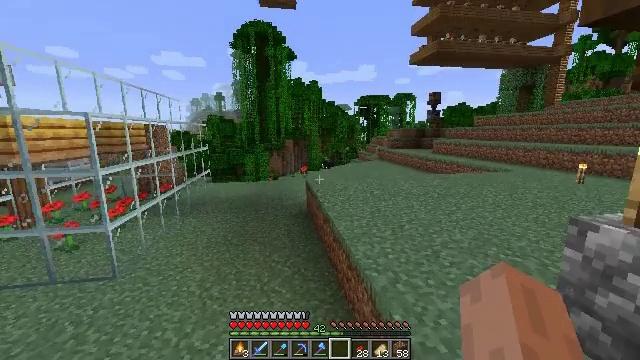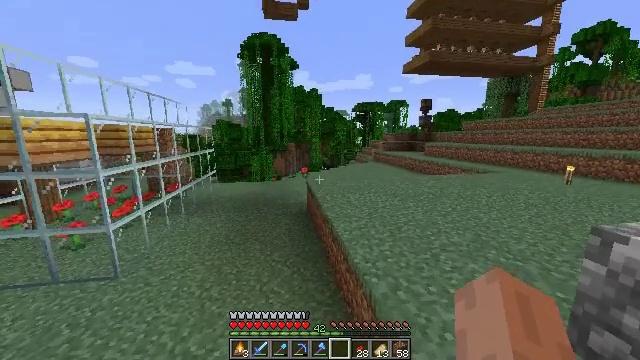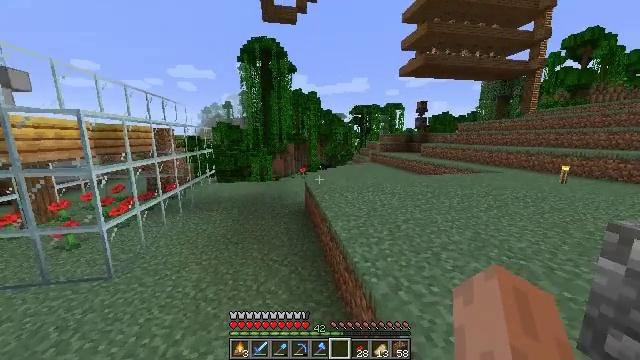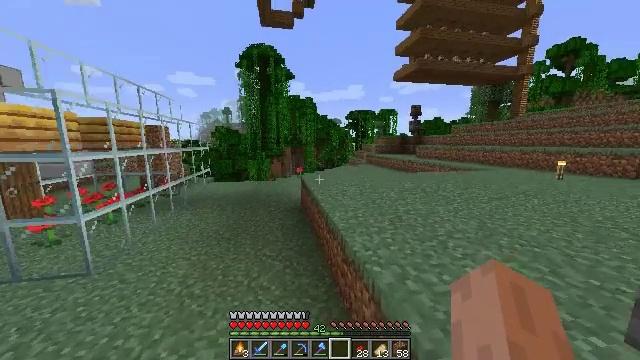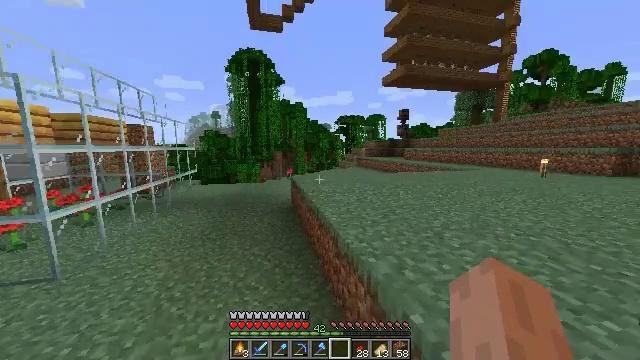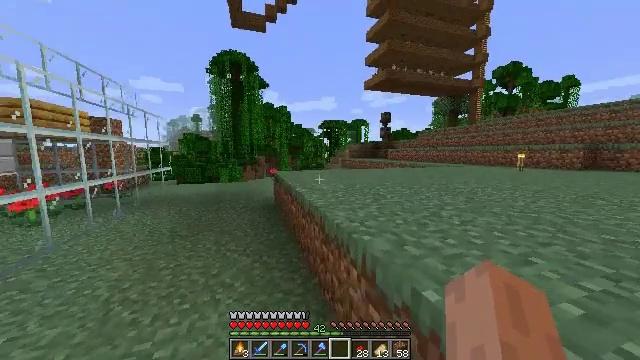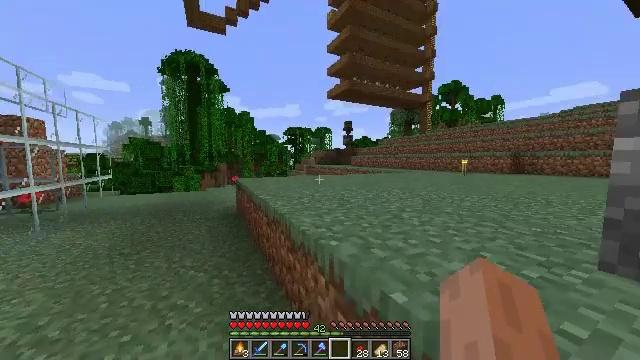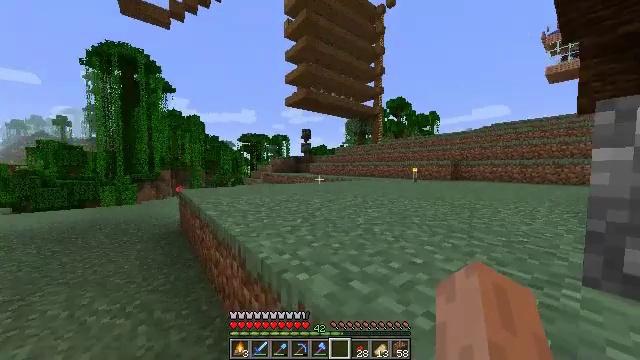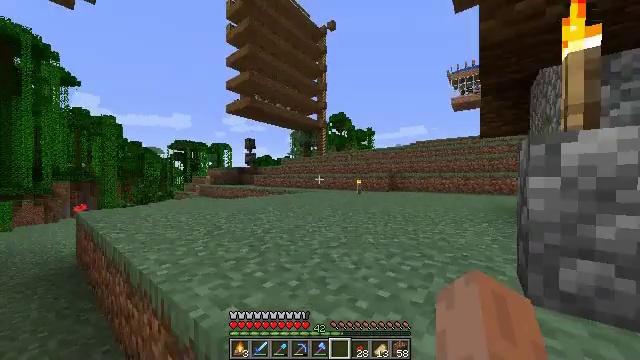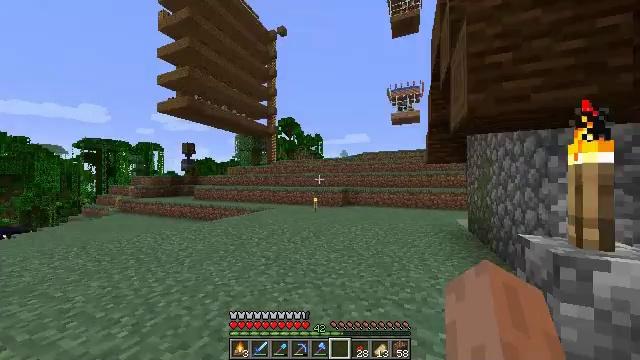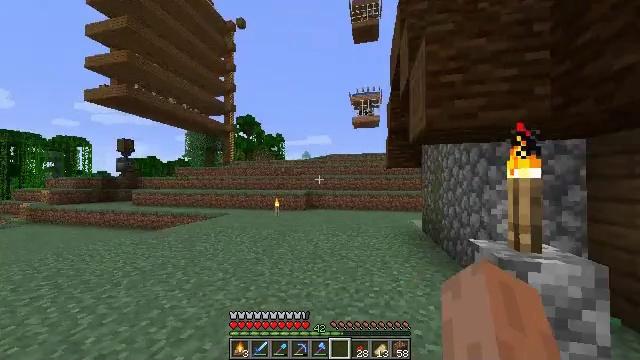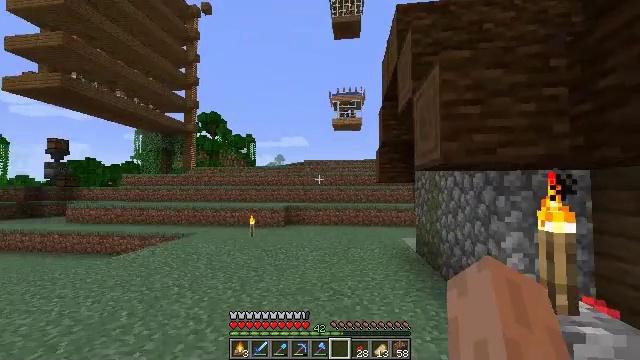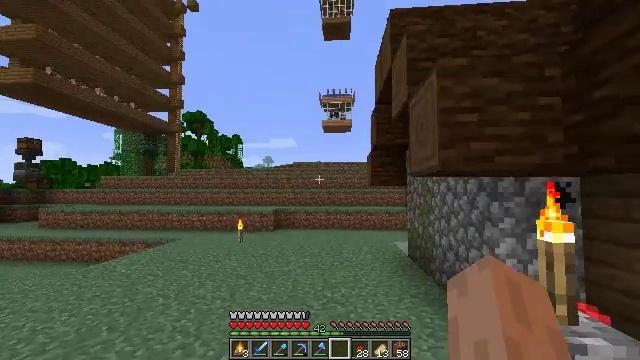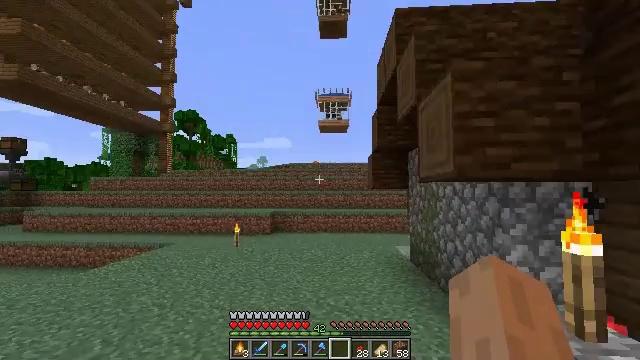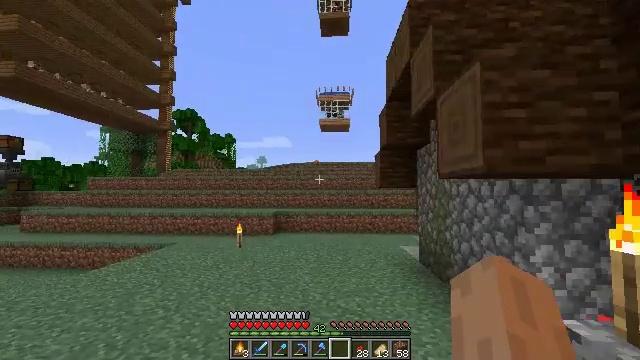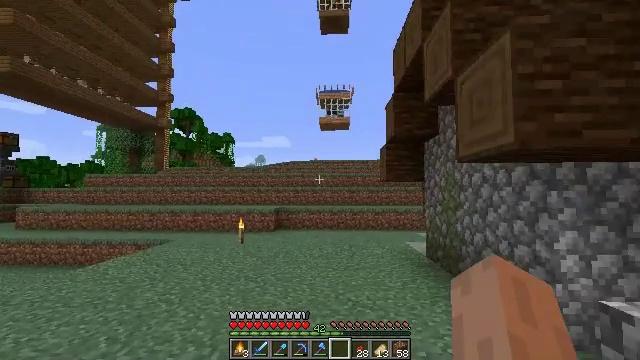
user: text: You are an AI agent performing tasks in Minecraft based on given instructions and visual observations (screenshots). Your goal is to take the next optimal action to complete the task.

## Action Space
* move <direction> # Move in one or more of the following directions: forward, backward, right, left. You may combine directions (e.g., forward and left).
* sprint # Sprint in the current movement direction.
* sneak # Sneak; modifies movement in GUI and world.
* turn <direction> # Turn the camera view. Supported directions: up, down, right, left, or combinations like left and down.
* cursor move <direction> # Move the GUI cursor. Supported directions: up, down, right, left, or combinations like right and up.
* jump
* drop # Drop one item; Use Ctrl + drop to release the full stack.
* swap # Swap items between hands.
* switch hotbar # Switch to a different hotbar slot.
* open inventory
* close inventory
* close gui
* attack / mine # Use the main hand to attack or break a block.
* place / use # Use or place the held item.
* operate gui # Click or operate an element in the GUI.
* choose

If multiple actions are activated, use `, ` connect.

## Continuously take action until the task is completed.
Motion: motion action
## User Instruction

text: Remove the smooth stone slab from a structure.
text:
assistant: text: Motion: move forward, sprint
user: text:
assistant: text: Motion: move forward, sprint
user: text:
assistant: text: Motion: move forward, sprint
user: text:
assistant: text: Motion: move forward, sprint, turn right and up
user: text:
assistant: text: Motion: move forward, sprint, turn right and up
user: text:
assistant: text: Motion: move forward, sprint, turn right and up
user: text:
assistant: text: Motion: move forward, sprint, turn right and up
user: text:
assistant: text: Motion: move forward, turn right and up, jump
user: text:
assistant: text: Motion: move forward, turn right, jump
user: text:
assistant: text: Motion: move forward, turn right, jump
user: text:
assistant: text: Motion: move forward, turn right and up, jump
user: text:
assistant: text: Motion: move forward, turn right, jump
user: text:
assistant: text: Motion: move forward, turn right, jump
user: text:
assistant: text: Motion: move forward, jump
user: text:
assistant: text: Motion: move forward, jump
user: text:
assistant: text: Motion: move forward, sprint, jump
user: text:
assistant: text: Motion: move forward, sprint, jump
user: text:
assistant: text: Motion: move forward, sprint, jump
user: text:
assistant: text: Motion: move forward, sprint, jump
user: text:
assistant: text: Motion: move forward, sprint, jump
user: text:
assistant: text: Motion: move forward, jump
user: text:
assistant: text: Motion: move forward, jump
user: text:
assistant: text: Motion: move forward, jump
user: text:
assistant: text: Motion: move forward, jump
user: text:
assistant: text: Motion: move forward, turn left, jump
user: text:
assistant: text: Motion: move forward, jump
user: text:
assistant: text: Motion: move forward, jump
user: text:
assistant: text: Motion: move forward, jump
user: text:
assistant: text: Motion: move forward, jump
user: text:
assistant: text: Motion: move forward, jump